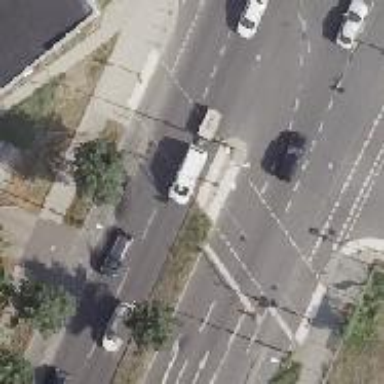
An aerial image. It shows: Asphalt footway with crossing that has traffic signals and island.